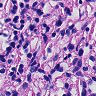
Metastatic tissue present: yes